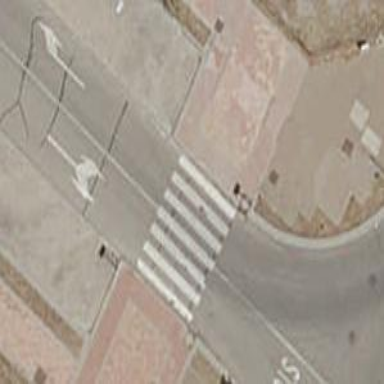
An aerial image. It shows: Uncontrolled crossing on the road.